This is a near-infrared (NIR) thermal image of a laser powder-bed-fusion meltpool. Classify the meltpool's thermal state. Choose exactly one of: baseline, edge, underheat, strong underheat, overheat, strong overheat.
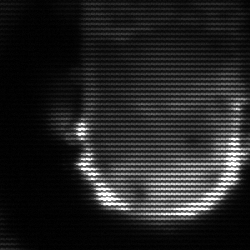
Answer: baseline